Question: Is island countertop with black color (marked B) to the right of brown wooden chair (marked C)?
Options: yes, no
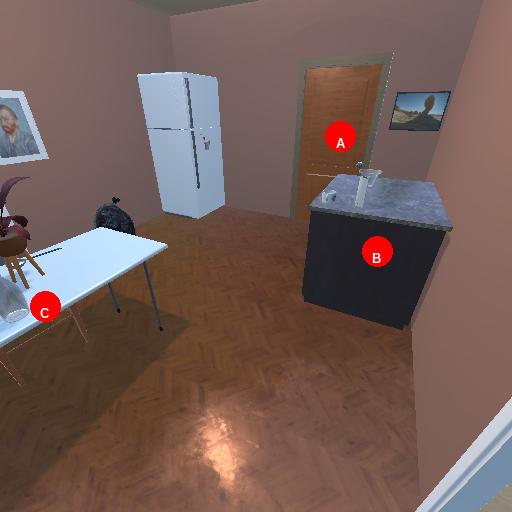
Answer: yes